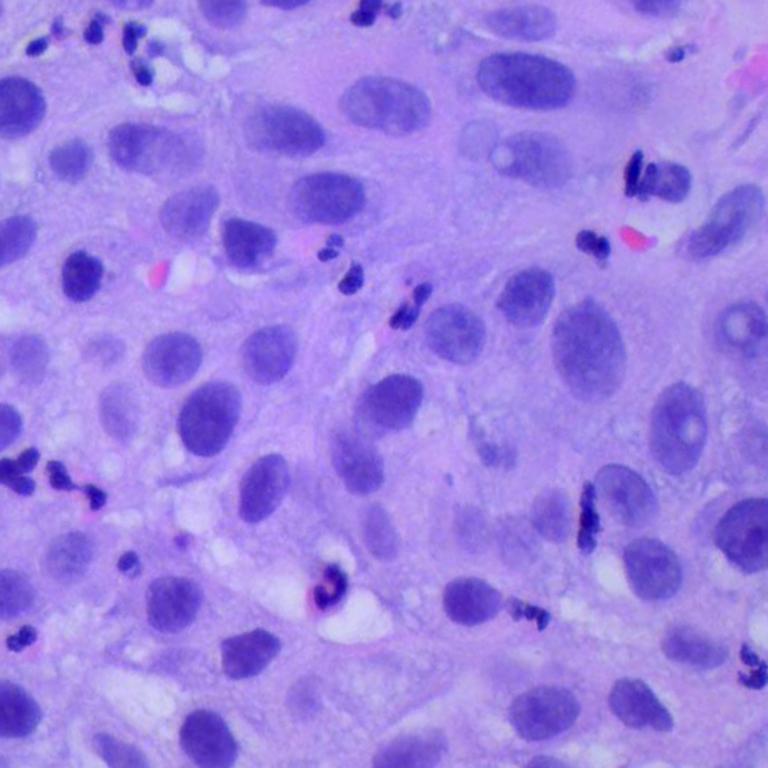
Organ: lung
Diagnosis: squamous carcinomas